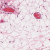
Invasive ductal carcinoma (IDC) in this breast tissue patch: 1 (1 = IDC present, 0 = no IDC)